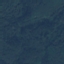
Label: Forest